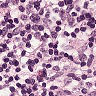
Metastatic tissue present: no